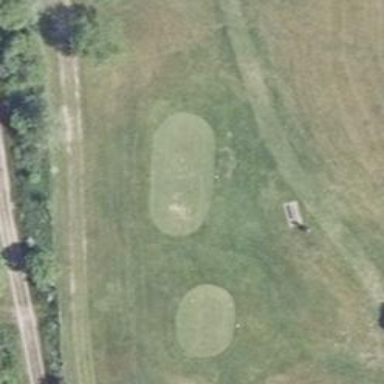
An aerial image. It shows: Golf tee.